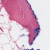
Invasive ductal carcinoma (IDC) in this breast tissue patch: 0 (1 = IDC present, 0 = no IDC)